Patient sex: F
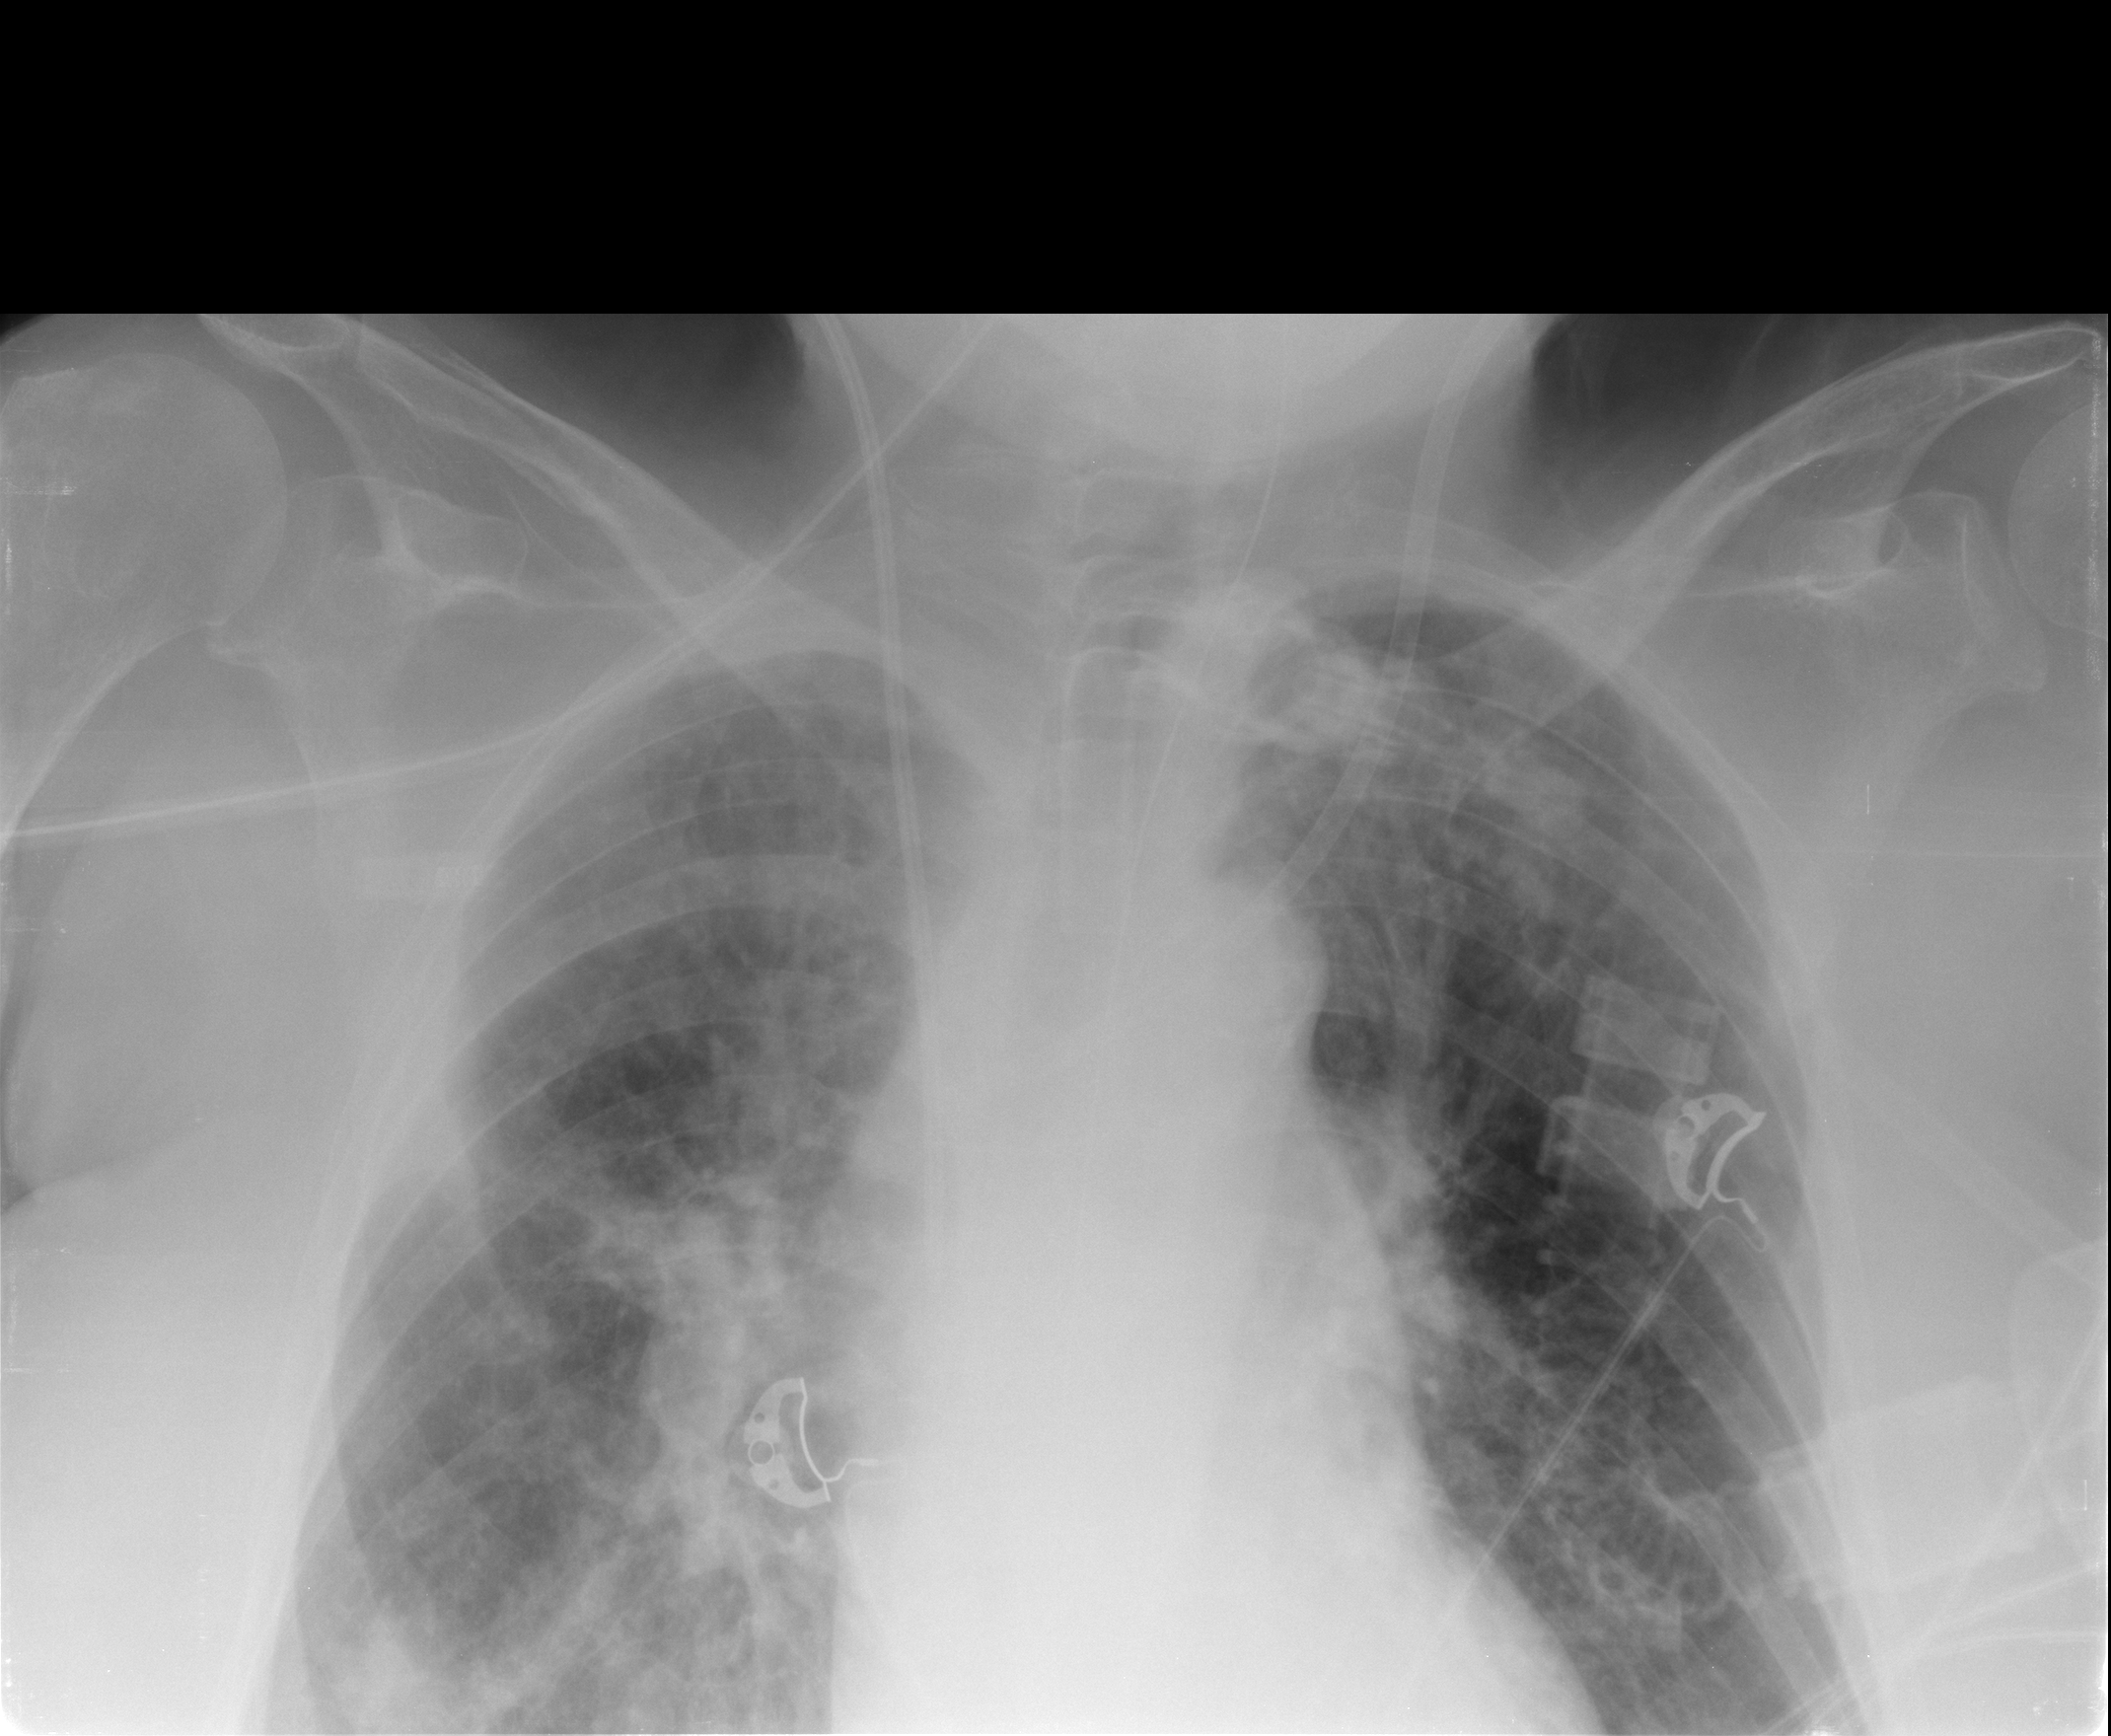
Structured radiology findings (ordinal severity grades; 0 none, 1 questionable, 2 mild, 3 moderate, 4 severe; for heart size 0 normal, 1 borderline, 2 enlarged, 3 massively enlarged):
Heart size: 2
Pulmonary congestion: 0
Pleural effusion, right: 0
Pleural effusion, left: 0
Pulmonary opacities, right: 2
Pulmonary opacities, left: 1
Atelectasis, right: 2
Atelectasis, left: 0